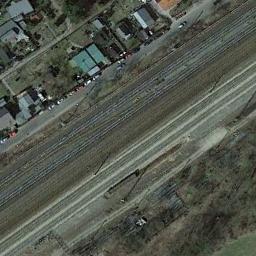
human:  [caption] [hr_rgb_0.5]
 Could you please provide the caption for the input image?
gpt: There are many buildings of different shapes beside the railway .

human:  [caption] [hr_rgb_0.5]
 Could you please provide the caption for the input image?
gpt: These railways are between some houses and a grove of bare trees .

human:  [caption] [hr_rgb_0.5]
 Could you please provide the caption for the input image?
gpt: There is a train passing by in the picture .

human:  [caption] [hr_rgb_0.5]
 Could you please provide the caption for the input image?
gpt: The railway is next to some trees and houses .

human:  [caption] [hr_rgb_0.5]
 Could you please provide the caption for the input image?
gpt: There are some buildings and brown trees beside the railway .